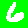
Digit: 6